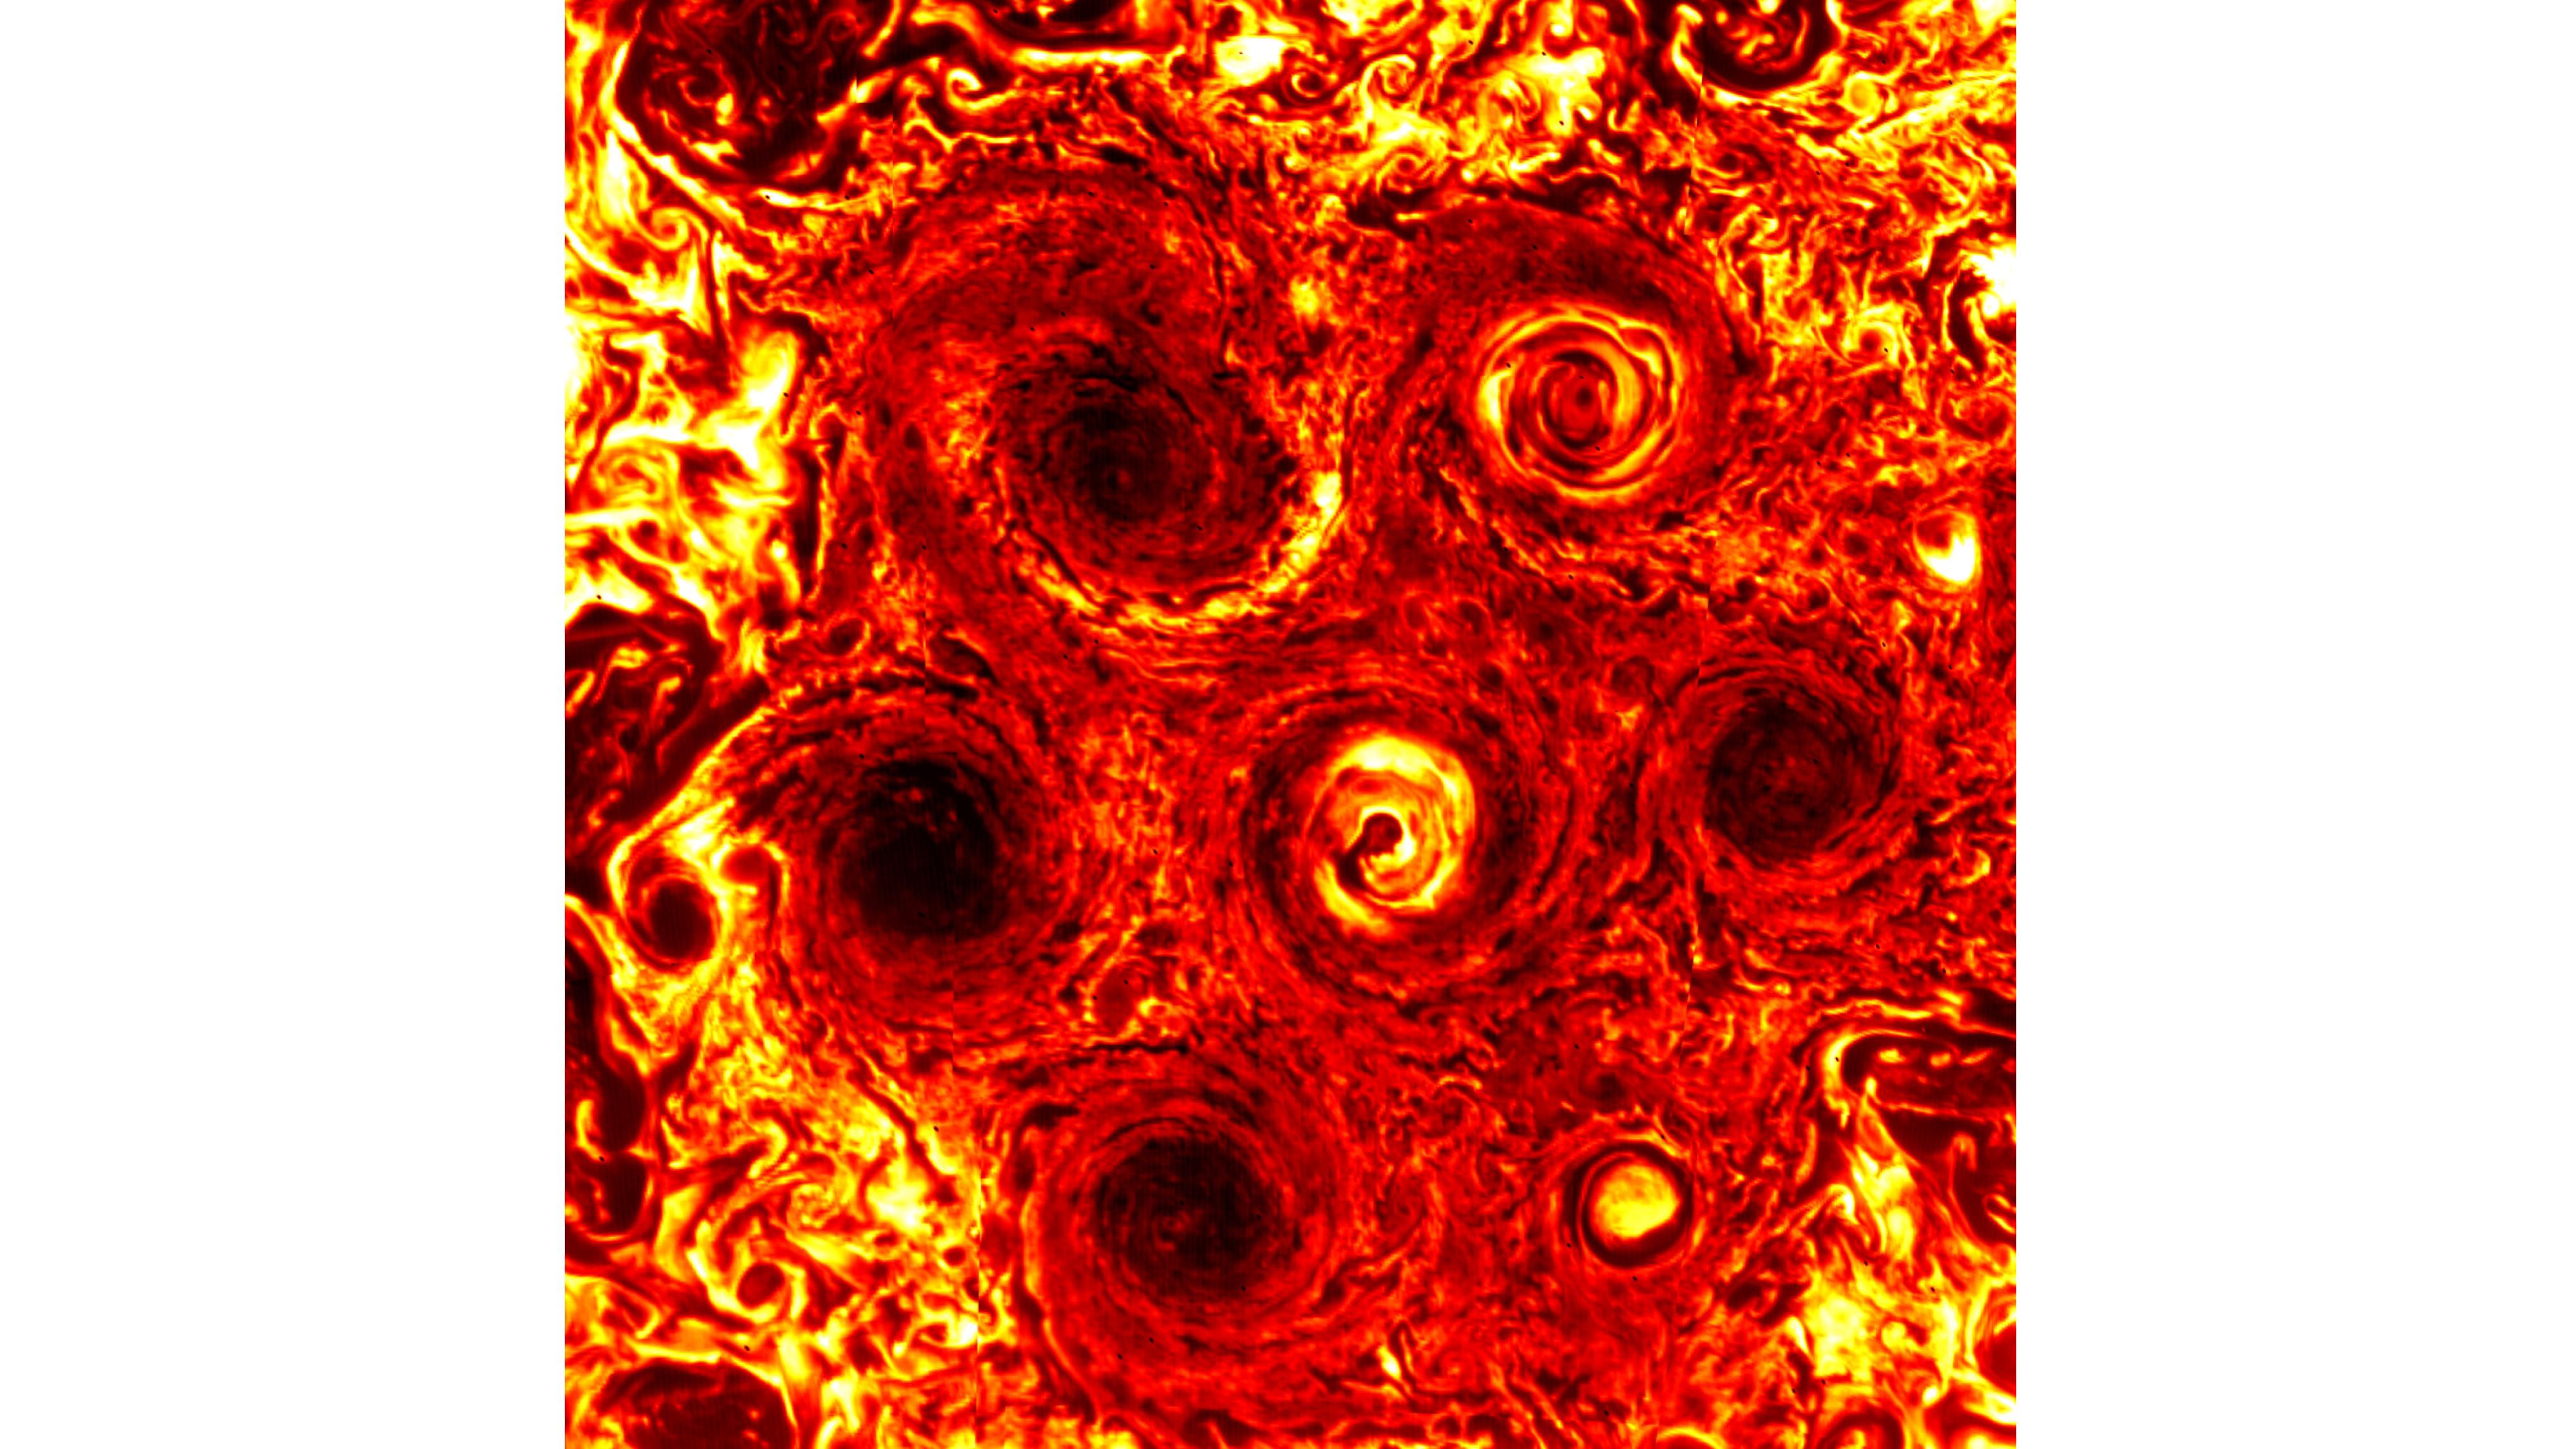
A New Cyclone Joins the Jovian Fray Juno, Jupiter